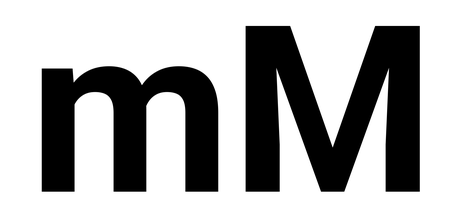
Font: Roboto_Bold